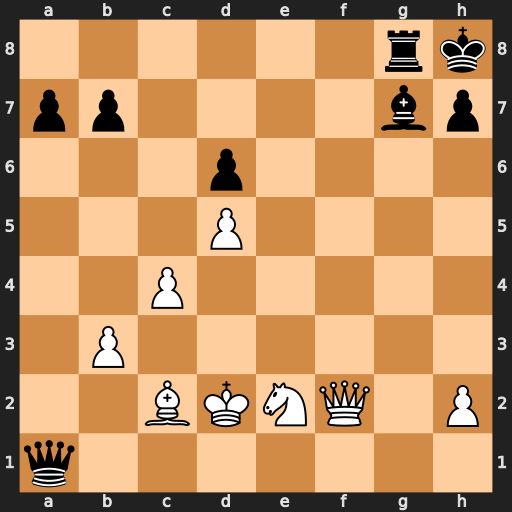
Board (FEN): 6rk/pp4bp/3p4/3P4/2P5/1P6/2BKNQ1P/q7
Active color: w
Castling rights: -
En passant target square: -
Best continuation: Qh4 h6 Qe4 Bc3+ Nxc3